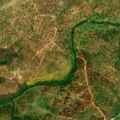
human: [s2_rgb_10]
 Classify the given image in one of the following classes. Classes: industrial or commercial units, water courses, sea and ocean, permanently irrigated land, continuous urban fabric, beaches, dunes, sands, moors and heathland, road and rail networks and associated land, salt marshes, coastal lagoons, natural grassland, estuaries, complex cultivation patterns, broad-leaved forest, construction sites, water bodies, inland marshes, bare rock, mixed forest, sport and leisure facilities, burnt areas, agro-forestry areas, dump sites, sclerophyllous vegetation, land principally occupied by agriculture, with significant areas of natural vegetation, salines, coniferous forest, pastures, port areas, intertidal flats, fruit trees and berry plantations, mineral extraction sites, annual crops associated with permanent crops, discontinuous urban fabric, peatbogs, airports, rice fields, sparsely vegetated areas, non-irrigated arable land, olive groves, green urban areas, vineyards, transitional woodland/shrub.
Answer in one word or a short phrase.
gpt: agro-forestry areas, broad-leaved forest, transitional woodland/shrub